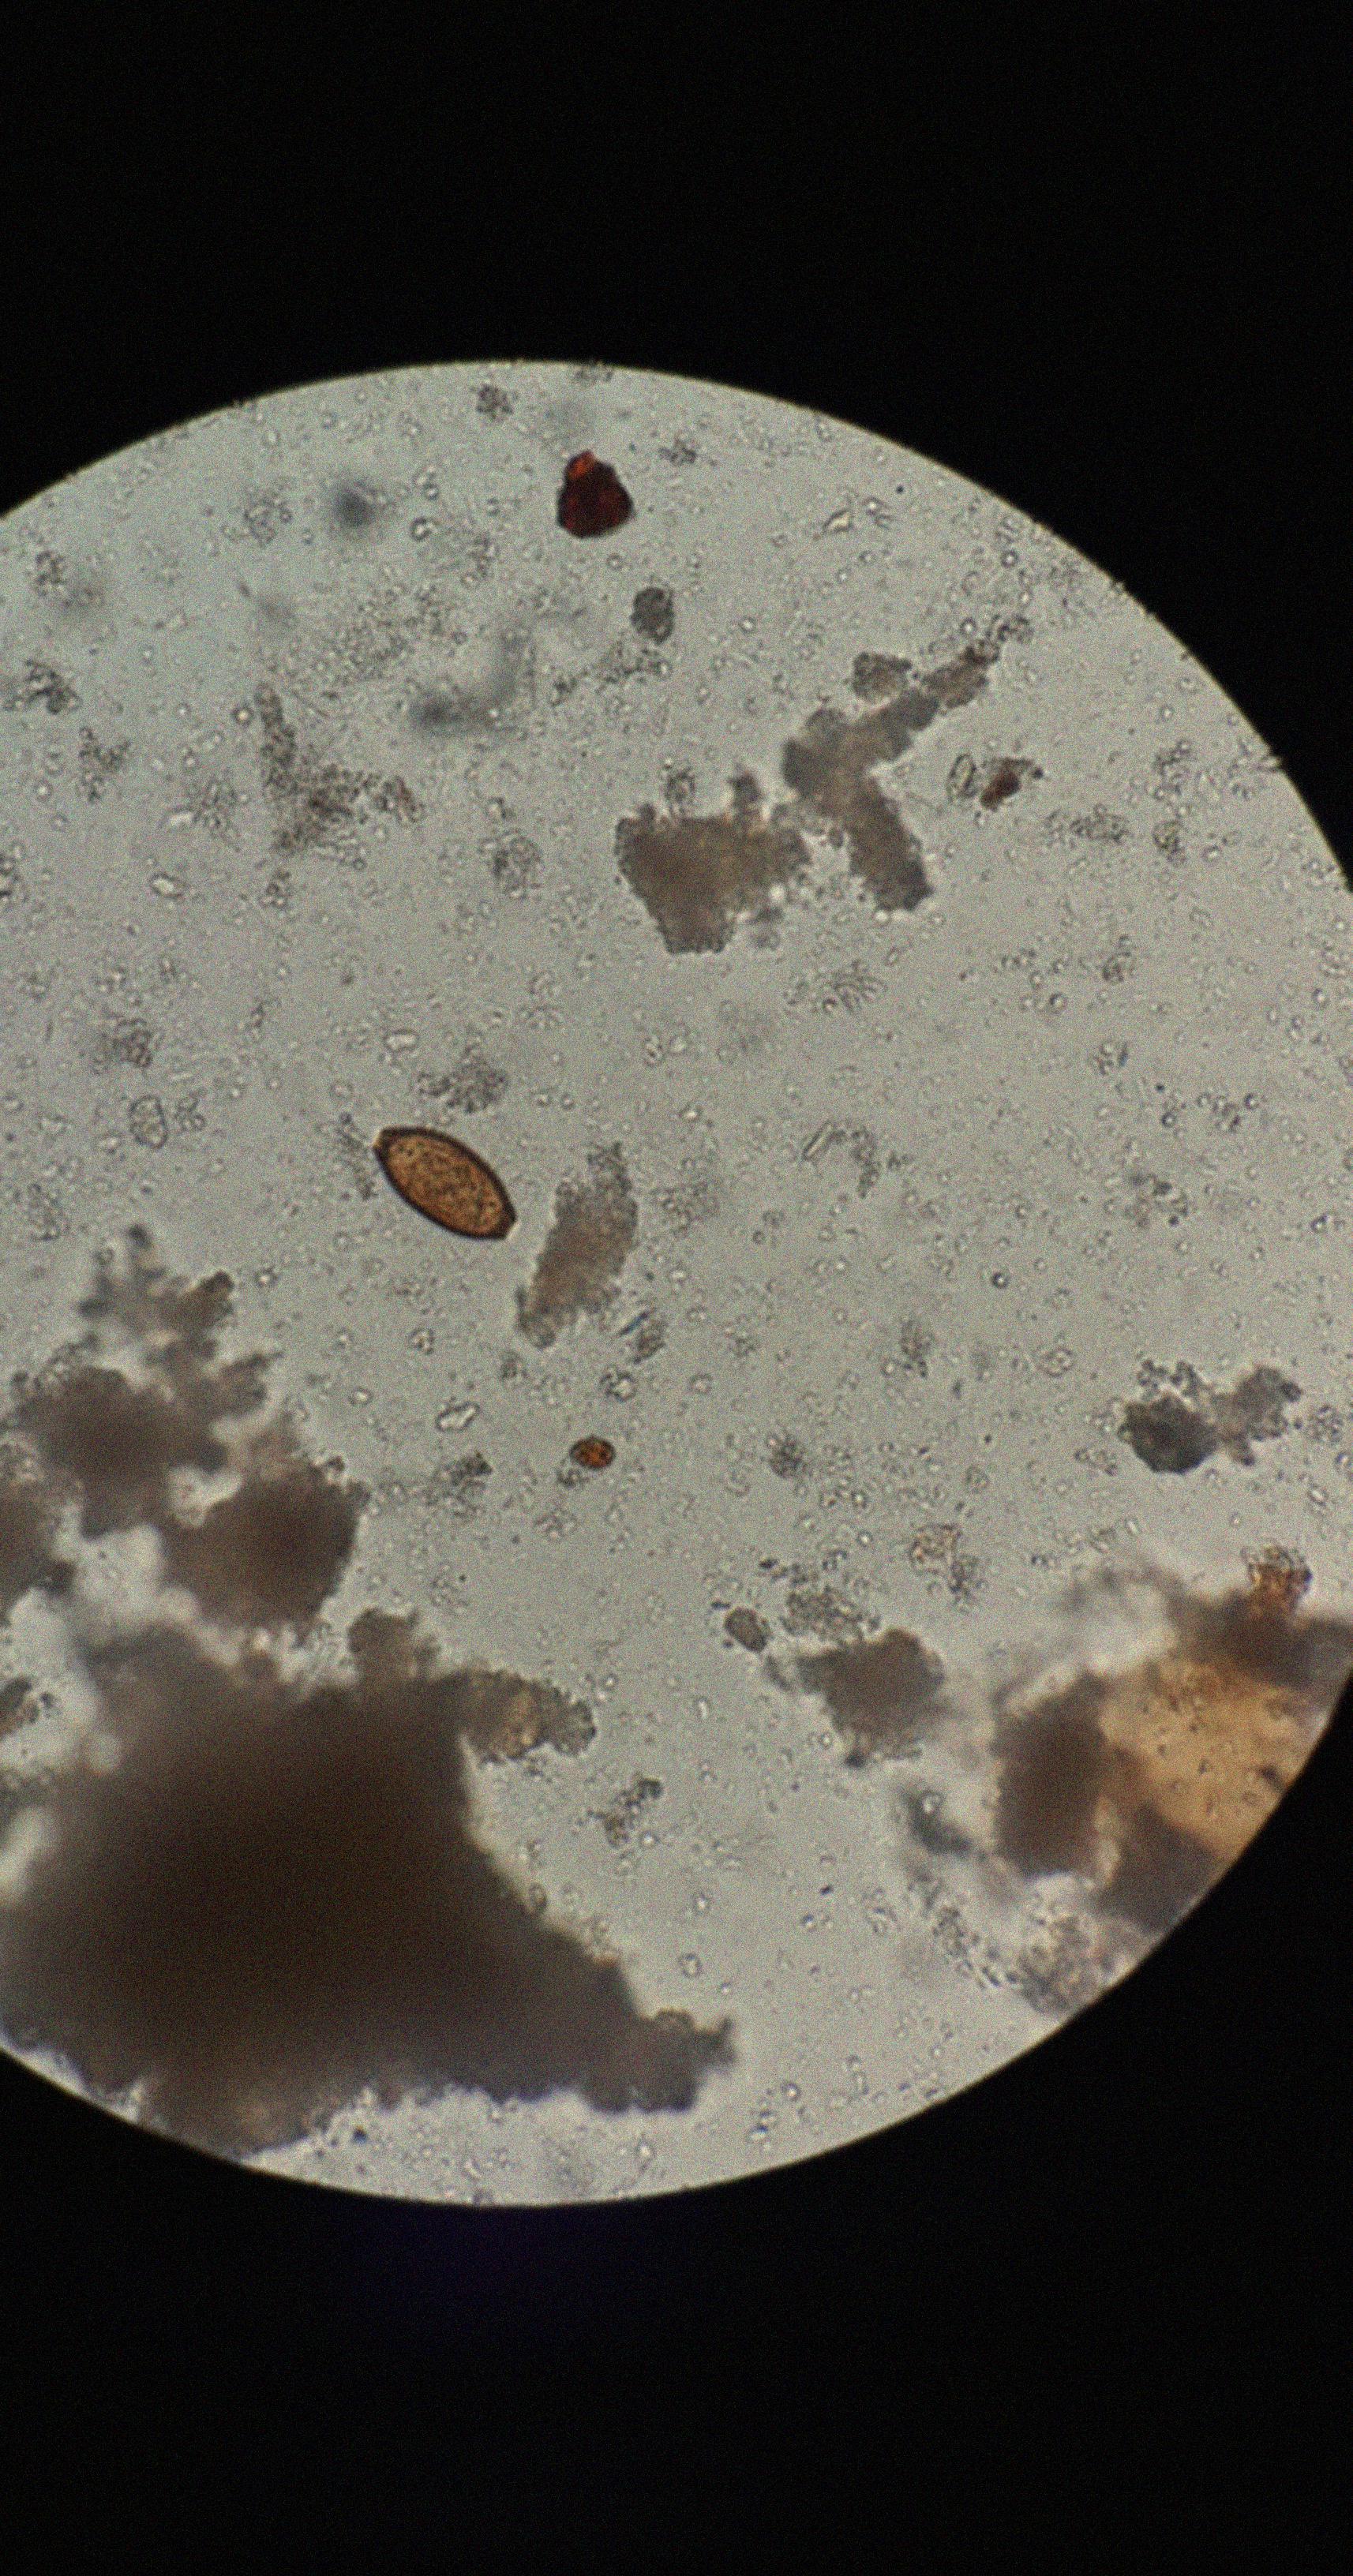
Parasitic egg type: Trichuris trichiura